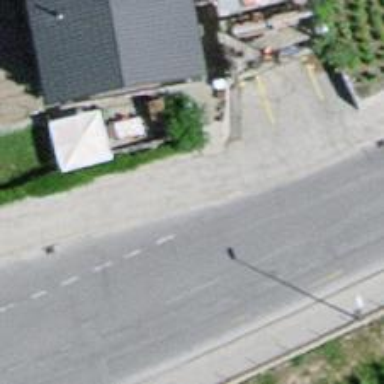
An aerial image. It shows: Sidewalk along the footway.